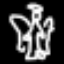
Label: angel